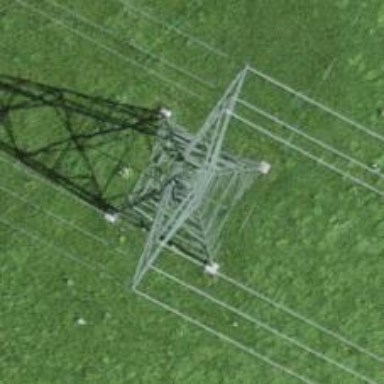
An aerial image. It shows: Power tower.